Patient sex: M
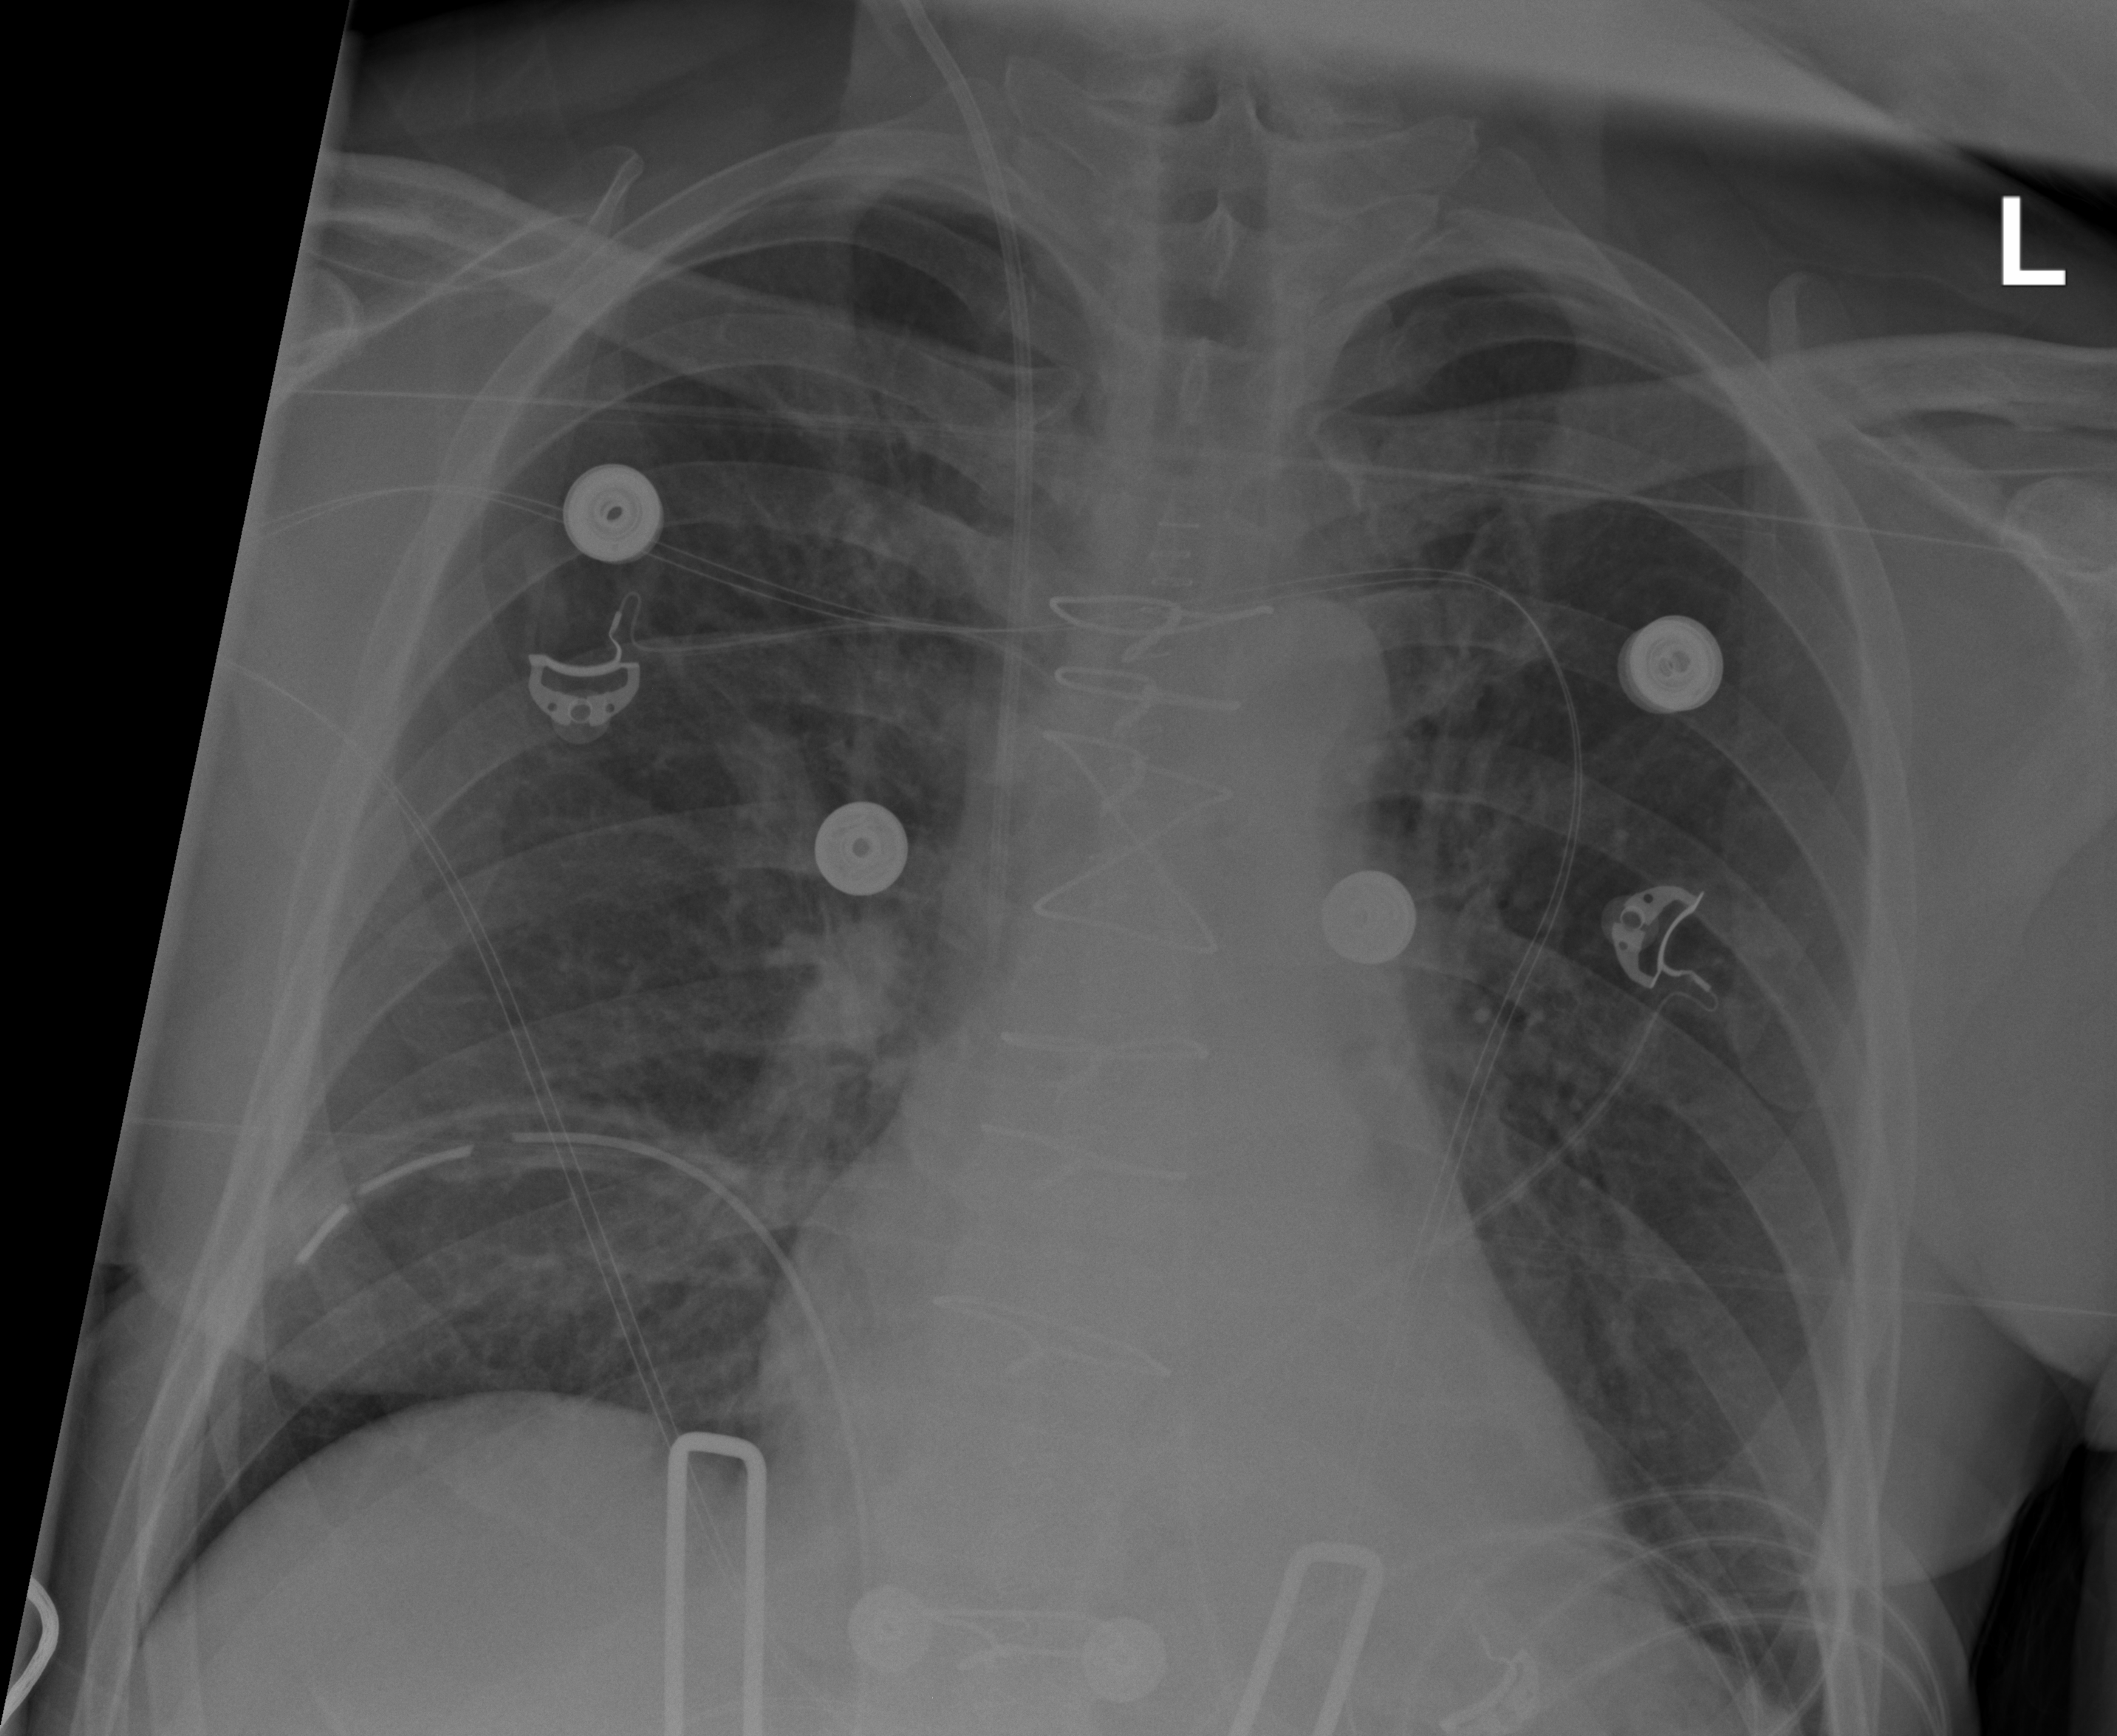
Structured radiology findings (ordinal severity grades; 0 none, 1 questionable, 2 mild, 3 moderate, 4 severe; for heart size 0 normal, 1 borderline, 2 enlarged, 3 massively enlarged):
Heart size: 1
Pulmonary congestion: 1
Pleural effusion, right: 0
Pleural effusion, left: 0
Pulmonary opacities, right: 2
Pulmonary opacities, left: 1
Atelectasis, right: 2
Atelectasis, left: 1